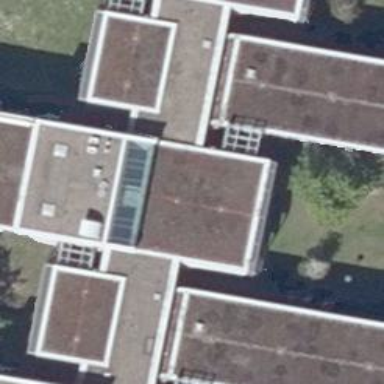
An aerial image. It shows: Part of building.